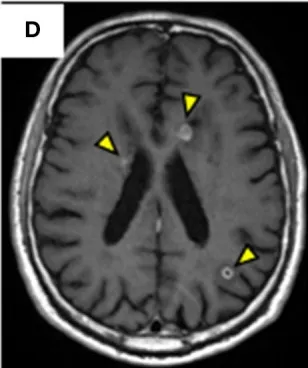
Brain CT and MRI. (C, D) MRI following the initial treatment reveals enlargement of the existing abscess (arrow), and new ring enhancement (arrowheads) in the bilateral periventricular and subcortical areas. CT, Computed tomography; MRI, Magnetic resonance imaging.
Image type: radiology (mri)